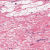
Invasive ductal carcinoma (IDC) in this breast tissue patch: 0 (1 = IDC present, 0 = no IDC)